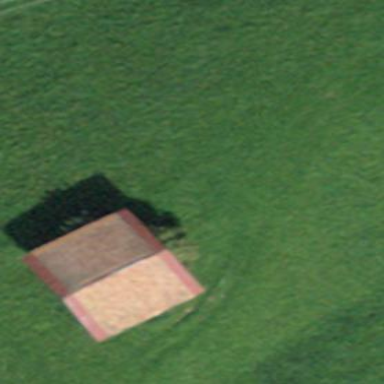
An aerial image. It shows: Rural barn.